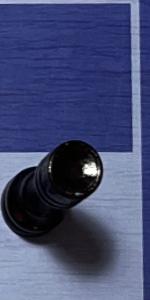
Label: Rook_Black